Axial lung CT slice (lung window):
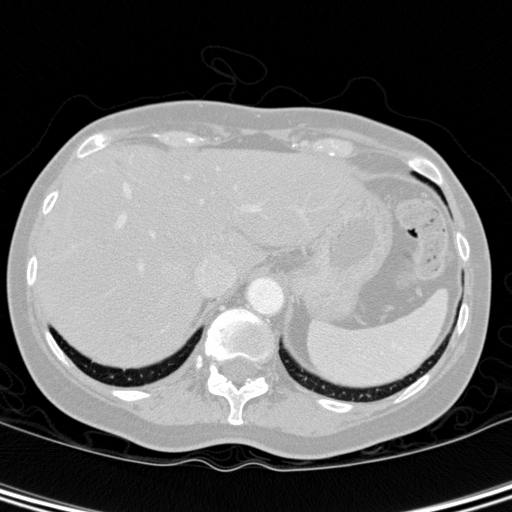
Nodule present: no